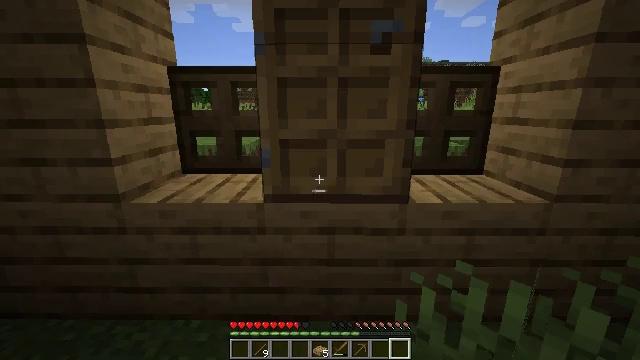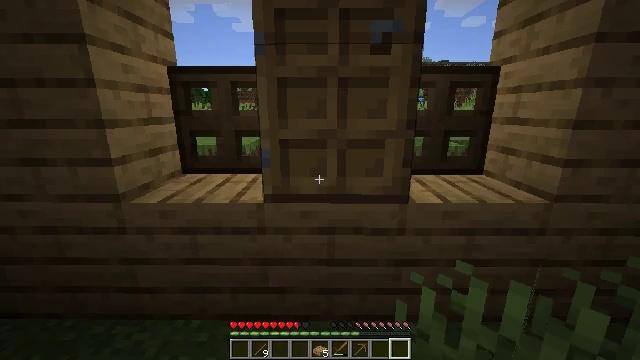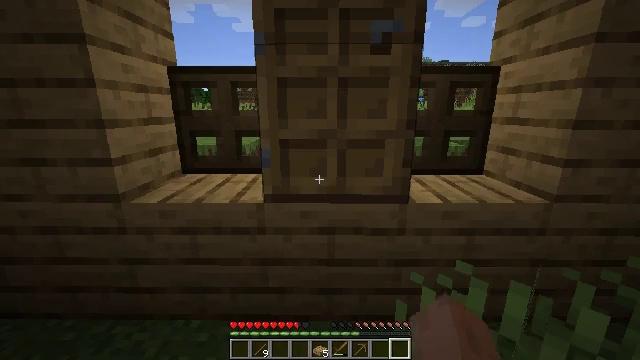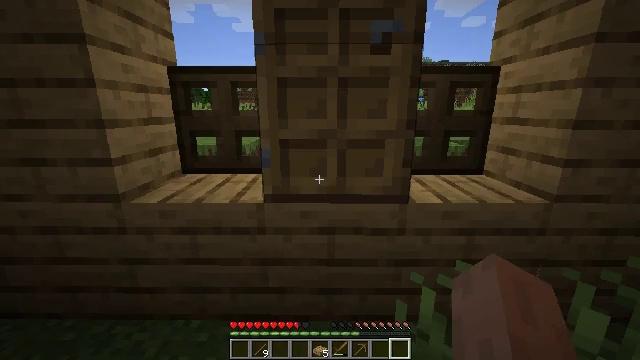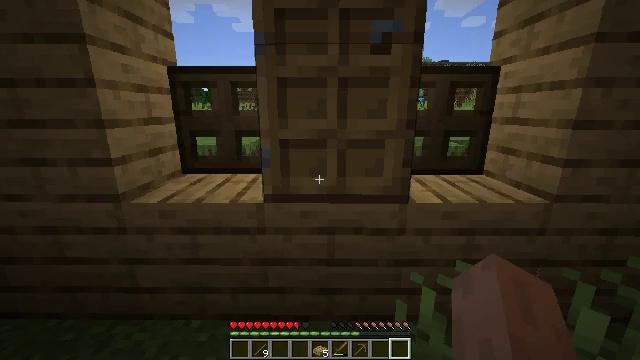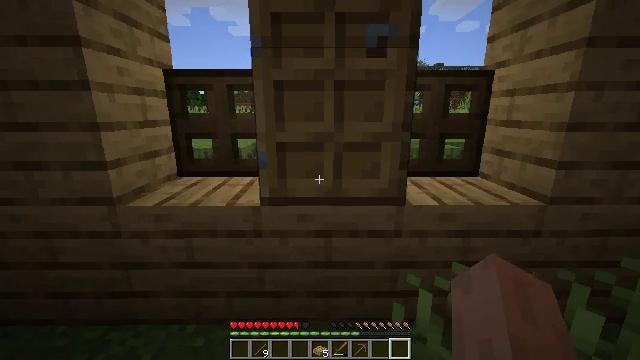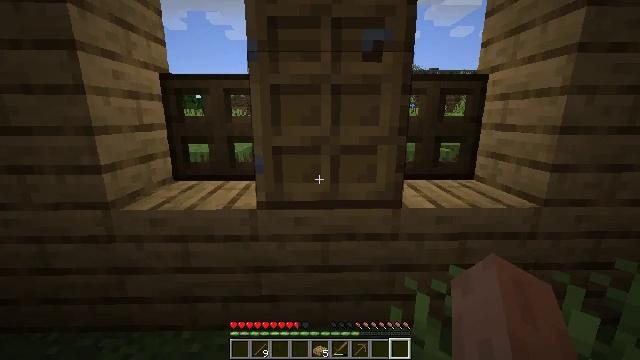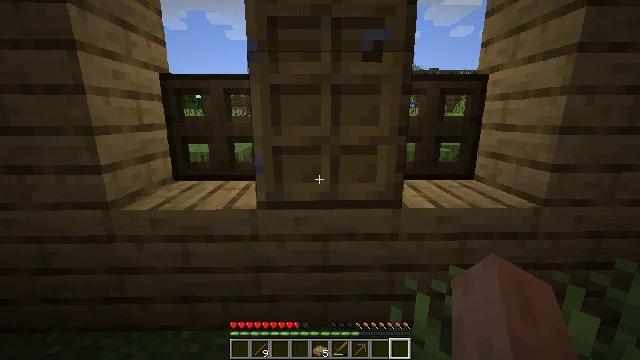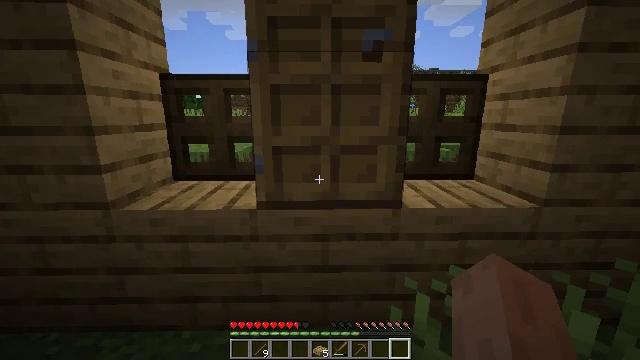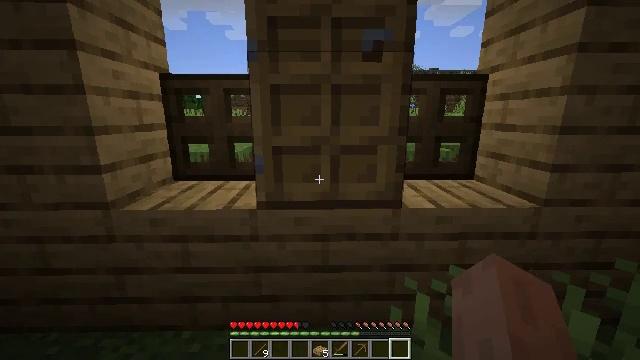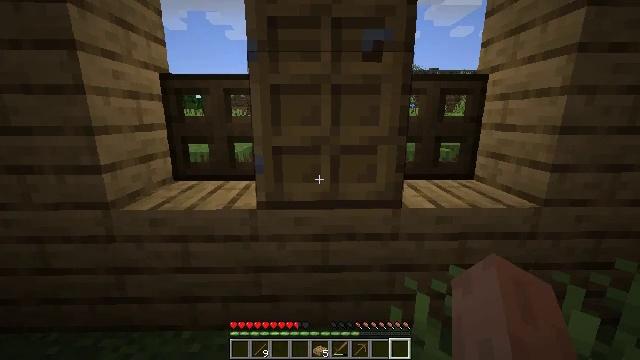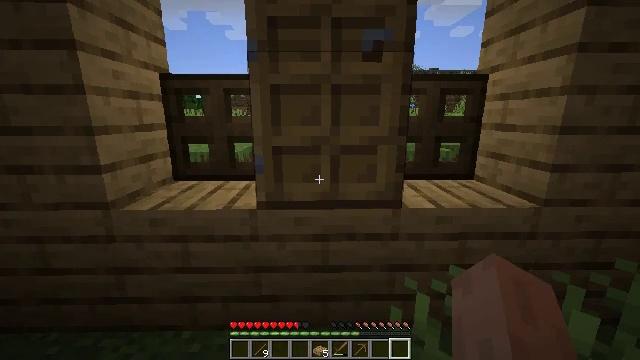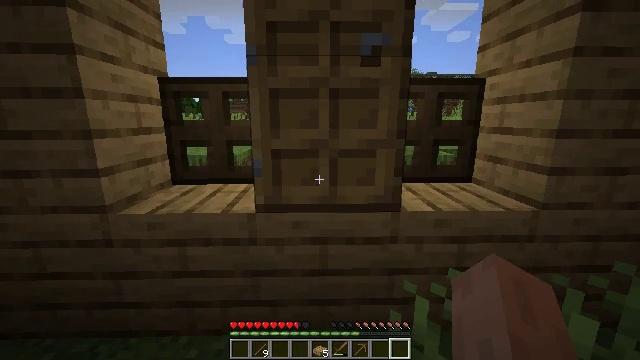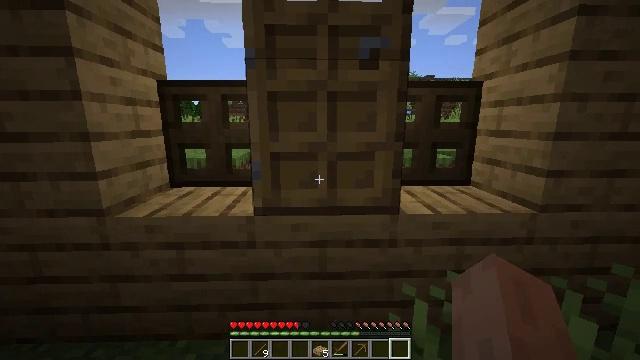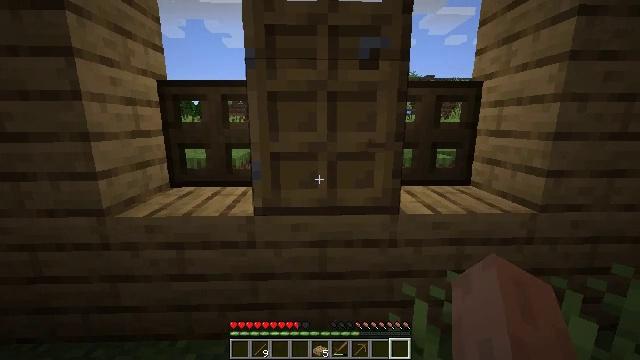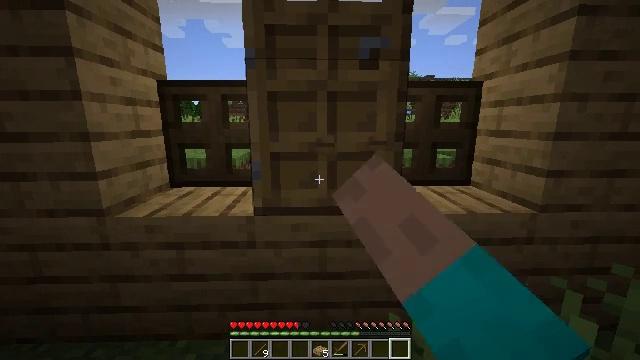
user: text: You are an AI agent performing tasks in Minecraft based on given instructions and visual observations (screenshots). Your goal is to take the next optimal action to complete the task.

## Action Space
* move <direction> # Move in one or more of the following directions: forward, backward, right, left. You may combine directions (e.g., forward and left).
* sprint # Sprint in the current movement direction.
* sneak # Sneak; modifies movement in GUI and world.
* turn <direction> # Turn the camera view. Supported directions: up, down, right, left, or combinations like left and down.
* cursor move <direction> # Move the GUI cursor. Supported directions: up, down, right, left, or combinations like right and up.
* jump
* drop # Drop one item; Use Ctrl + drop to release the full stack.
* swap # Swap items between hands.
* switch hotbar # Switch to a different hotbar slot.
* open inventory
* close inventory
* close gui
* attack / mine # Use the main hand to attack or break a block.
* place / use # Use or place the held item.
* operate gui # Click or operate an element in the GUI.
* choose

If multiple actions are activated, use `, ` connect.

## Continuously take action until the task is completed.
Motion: motion action
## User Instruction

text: Destroy the oak door to retrieve it.
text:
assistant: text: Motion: no_op
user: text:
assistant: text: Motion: no_op
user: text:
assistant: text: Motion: no_op
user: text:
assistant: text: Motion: no_op
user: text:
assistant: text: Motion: no_op
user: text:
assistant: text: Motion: no_op
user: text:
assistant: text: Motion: no_op
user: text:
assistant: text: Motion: no_op
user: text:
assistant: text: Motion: no_op
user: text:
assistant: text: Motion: no_op
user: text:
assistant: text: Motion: no_op
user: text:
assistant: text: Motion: no_op
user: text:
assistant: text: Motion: no_op
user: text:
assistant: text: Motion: attack / mine
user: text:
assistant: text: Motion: attack / mine
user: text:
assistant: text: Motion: attack / mine
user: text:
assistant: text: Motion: attack / mine
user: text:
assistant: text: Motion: attack / mine
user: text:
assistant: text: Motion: attack / mine
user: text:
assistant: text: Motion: attack / mine
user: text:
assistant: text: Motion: attack / mine
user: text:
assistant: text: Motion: attack / mine
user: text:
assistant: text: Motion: attack / mine
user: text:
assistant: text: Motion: attack / mine
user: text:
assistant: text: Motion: attack / mine
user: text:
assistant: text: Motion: attack / mine
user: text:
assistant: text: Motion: attack / mine
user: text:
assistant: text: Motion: attack / mine
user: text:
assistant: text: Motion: attack / mine
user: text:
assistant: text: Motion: attack / mine